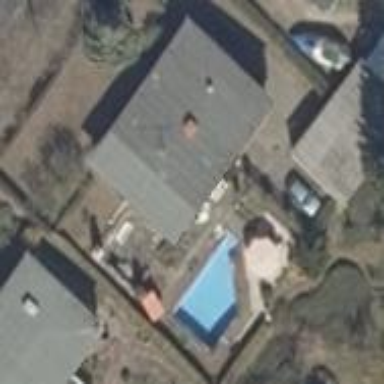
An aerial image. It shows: House with flat roof.